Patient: sex M, age 51
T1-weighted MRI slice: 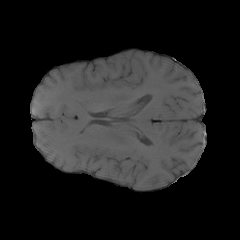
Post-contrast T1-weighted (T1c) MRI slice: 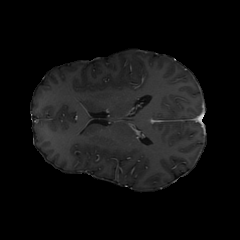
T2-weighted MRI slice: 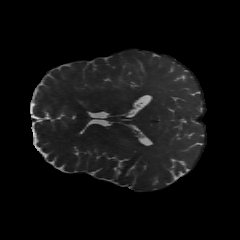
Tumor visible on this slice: no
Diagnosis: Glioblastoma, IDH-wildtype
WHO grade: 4